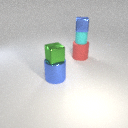
large red rubber cylinder below small cyan rubber cylinder